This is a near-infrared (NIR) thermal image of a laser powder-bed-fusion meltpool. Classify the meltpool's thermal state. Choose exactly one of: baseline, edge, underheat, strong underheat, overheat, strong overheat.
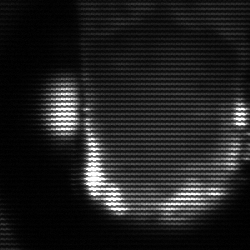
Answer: baseline